Field crop: tomato
Growth stage: 2
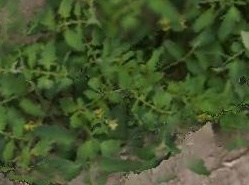
Species: tomato